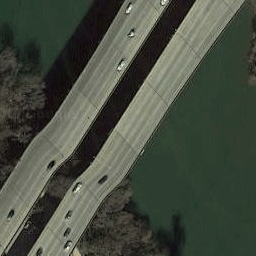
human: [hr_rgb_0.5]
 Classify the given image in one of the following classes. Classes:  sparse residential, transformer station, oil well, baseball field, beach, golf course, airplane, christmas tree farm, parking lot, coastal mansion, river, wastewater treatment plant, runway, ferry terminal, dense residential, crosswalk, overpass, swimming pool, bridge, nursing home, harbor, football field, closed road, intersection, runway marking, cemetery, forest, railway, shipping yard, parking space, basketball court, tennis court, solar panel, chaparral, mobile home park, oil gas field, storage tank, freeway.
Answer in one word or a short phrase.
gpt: bridge